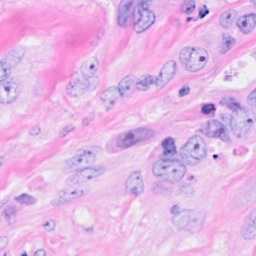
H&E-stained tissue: Breast